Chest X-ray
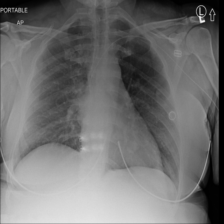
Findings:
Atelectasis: negative
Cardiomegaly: negative
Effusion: negative
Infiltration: positive
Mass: negative
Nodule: negative
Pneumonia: negative
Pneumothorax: negative
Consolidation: negative
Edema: negative
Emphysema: negative
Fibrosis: negative
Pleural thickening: negative
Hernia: negative